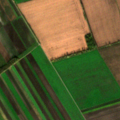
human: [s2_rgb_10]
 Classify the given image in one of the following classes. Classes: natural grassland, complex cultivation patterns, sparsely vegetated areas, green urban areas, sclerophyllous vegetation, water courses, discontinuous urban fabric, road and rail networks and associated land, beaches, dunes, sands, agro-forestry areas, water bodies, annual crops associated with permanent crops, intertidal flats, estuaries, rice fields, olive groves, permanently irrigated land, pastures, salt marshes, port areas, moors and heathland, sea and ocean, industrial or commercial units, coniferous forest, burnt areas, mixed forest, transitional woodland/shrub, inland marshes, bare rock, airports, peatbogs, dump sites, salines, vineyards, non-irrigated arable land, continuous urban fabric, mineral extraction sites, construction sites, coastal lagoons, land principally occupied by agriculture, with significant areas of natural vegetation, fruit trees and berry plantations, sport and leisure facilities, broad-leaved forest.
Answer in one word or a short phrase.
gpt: non-irrigated arable land